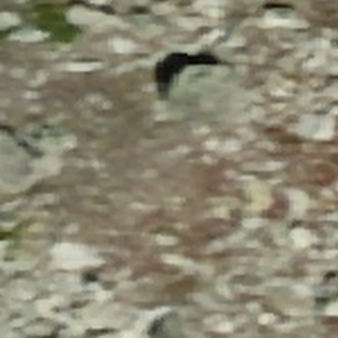
Label: other